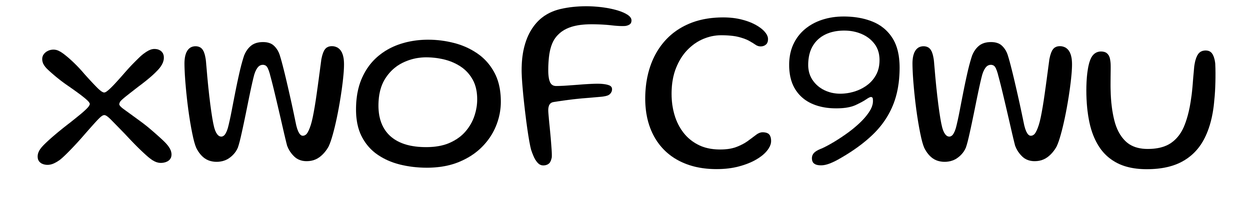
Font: Gluten_Light